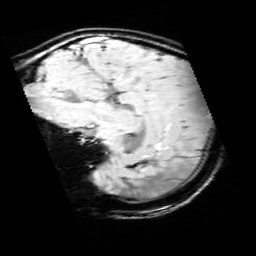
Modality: SWI
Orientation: sagittal
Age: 10
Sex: female
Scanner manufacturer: siemens
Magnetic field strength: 3 T
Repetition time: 0.027 s
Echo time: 0.02 s